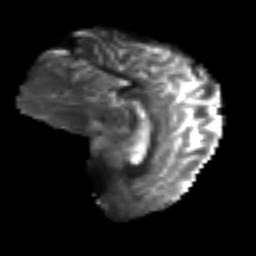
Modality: T2w
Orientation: sagittal
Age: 47
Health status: ill
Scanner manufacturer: philips
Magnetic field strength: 3 T
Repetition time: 9 s
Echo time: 0.127 s